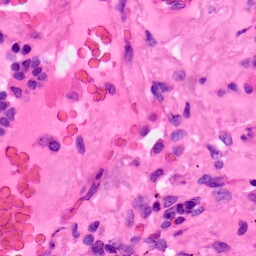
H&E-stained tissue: Lung